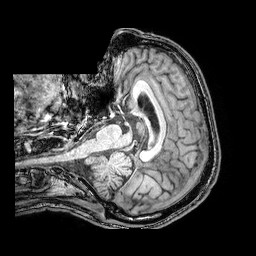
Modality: T1w
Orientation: axial
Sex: male
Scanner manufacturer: philips
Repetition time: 0.008113 s
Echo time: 0.00372 s